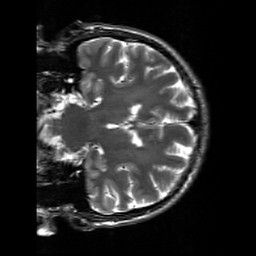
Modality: T2w
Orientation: coronal
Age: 26
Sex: male
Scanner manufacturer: siemens
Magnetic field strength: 3 T
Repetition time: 7 s
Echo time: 0.09 s